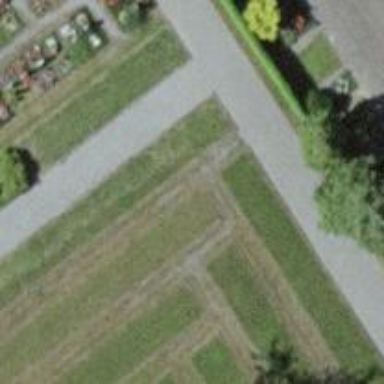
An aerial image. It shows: Path surfaced with fine gravel.